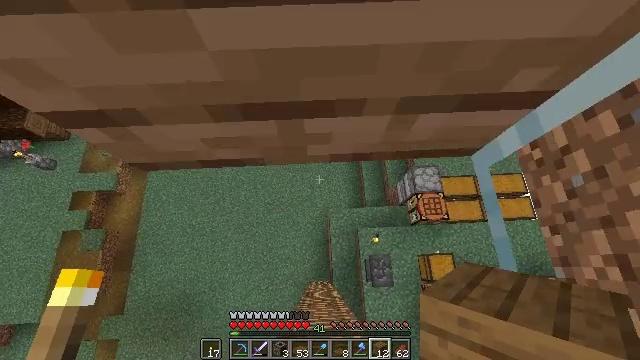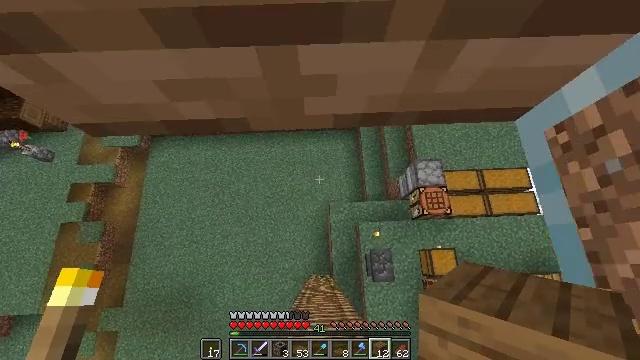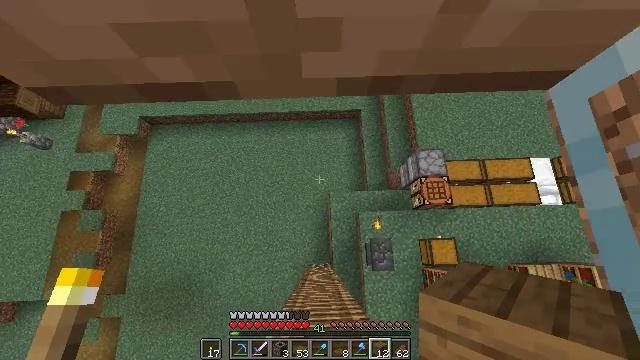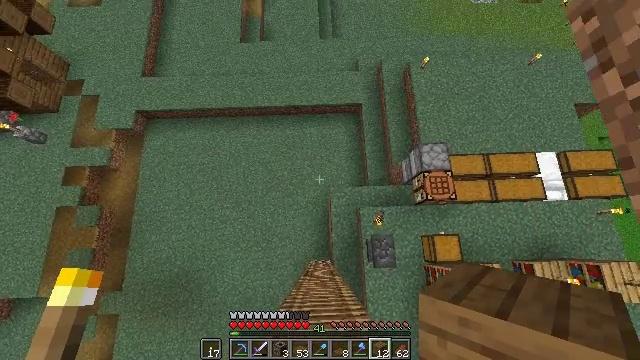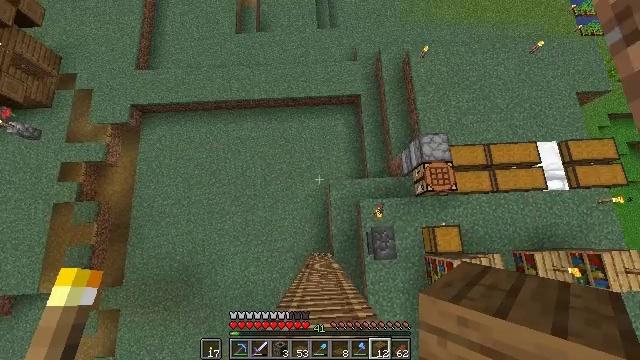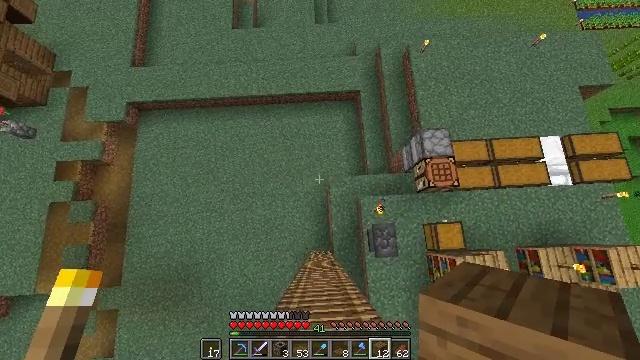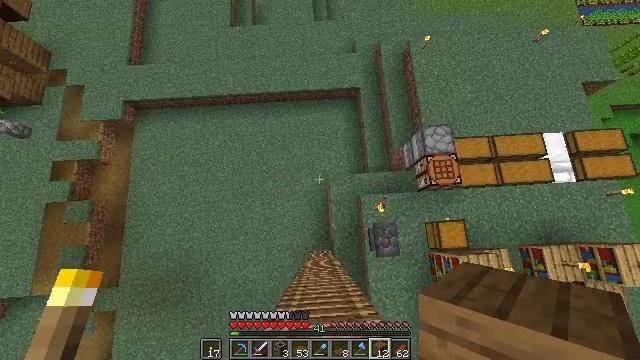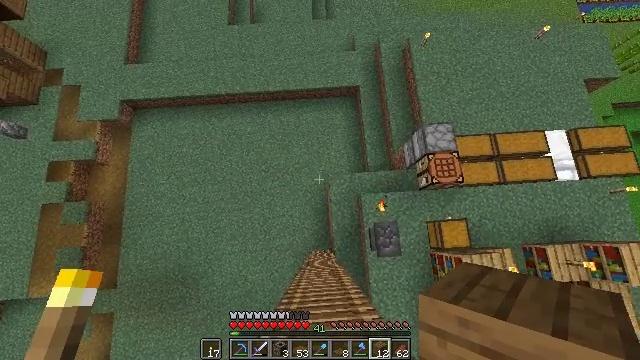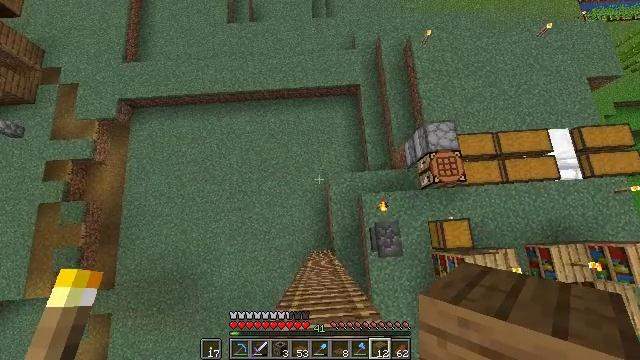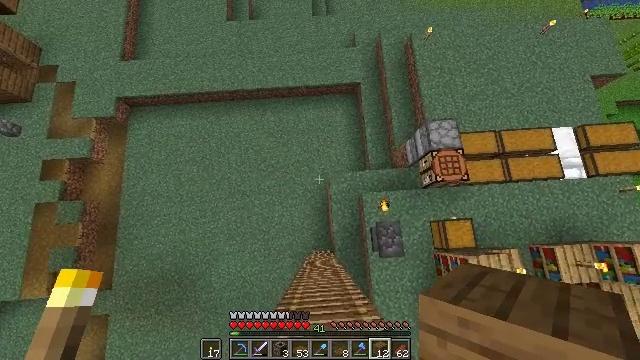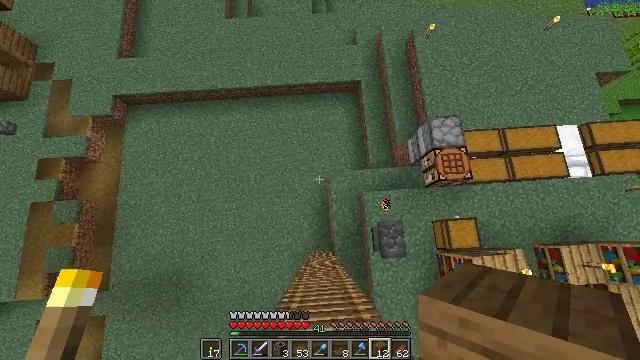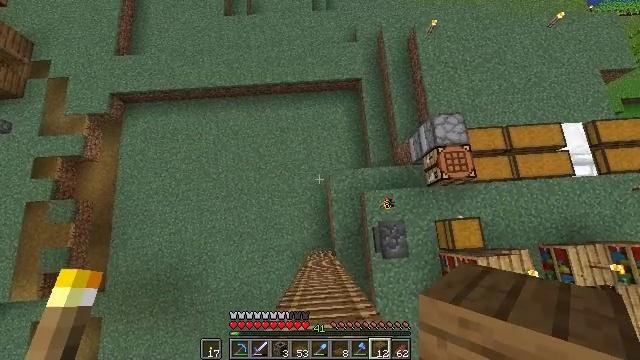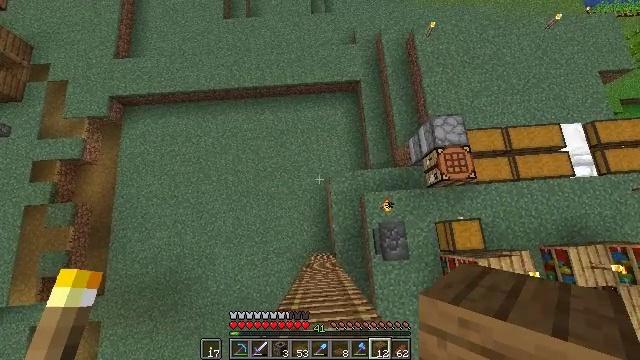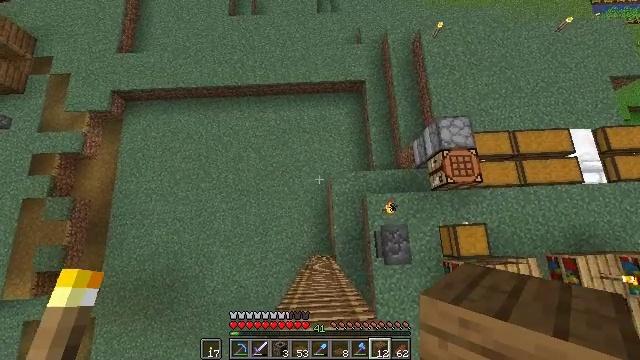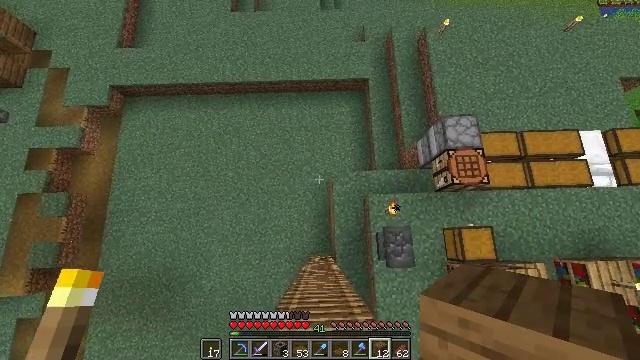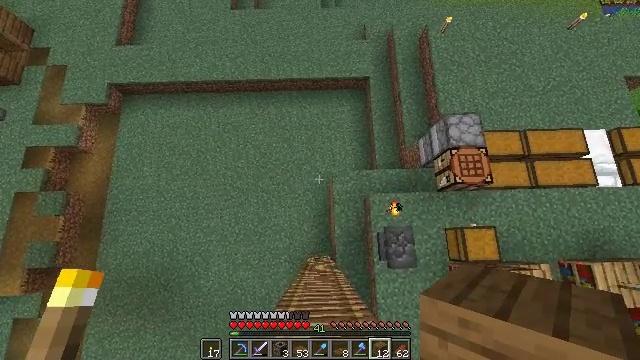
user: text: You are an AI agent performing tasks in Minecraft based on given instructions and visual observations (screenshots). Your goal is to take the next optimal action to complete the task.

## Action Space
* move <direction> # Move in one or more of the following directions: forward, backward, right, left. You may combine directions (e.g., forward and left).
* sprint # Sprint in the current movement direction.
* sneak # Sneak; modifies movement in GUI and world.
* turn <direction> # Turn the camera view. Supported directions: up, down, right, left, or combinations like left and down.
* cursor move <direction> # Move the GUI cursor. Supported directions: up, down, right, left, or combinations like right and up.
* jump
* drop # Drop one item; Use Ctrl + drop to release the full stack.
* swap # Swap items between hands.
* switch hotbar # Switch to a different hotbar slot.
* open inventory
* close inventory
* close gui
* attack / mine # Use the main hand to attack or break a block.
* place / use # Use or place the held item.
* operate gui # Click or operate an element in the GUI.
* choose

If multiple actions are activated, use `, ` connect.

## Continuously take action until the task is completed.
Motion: motion action
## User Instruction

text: Craft a minecart using five iron ingots.
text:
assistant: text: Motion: turn down
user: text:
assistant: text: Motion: turn down
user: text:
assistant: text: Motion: no_op
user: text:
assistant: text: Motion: turn down
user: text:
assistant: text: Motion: no_op
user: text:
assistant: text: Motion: no_op
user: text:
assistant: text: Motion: no_op
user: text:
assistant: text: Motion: no_op
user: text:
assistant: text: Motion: no_op
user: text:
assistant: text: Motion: no_op
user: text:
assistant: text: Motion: no_op
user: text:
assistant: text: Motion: no_op
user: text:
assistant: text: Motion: turn left
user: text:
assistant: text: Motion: no_op
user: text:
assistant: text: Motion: no_op
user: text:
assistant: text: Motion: no_op
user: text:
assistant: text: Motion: no_op
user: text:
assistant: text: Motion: no_op
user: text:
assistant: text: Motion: no_op
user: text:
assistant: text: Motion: move back
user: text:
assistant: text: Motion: move back
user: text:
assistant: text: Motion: move back
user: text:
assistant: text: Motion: move back
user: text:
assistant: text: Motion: no_op
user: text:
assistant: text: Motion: no_op
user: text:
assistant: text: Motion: no_op
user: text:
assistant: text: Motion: no_op
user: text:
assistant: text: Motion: no_op
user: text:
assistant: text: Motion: no_op
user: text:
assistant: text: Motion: no_op